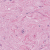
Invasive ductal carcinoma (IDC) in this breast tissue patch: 0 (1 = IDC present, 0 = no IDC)